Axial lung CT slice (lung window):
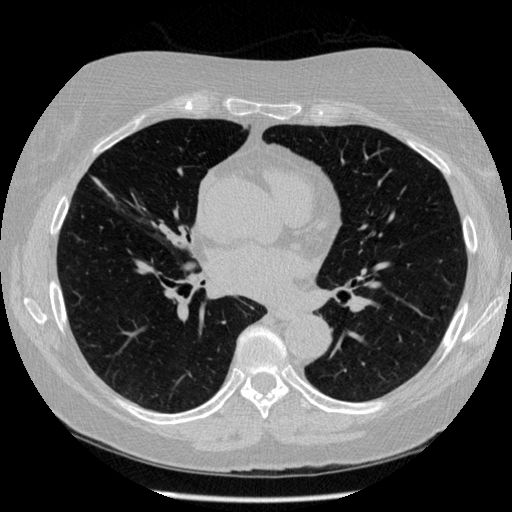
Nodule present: no